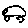
Label: car